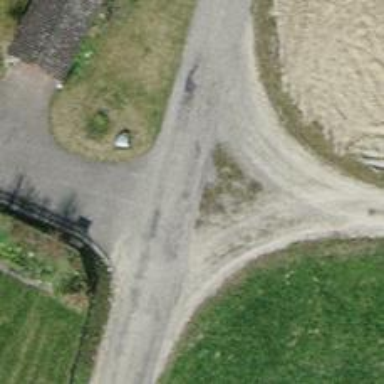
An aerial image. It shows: Asphalt track with grade1 tracktype.